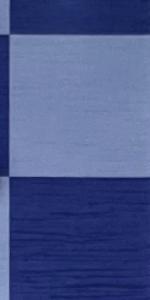
Label: Empty